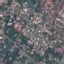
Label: Residential